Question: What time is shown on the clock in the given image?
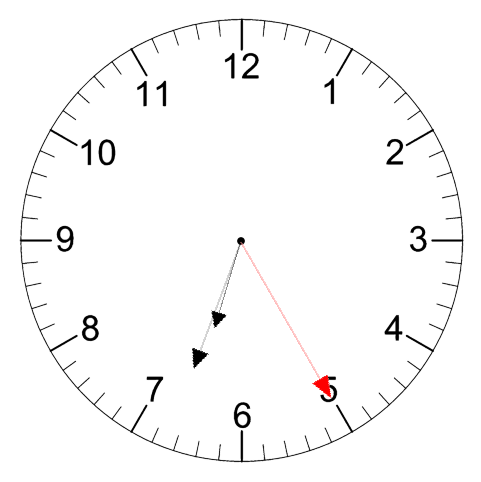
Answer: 06:33:25